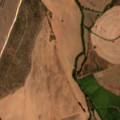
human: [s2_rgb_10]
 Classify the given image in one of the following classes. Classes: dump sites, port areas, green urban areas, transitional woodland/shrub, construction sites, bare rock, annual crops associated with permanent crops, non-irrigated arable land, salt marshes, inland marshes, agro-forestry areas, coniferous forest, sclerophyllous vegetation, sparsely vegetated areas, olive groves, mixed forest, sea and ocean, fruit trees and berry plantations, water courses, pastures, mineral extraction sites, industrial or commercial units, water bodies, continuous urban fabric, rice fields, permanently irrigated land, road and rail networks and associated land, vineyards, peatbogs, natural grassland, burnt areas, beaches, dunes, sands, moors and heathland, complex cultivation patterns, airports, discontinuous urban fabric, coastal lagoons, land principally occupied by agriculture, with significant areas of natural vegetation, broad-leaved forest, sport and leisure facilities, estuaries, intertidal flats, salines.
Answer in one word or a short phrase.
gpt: non-irrigated arable land, permanently irrigated land, rice fields, transitional woodland/shrub